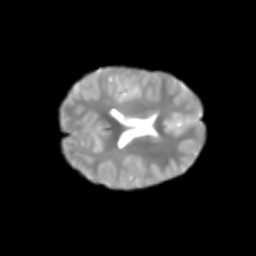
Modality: T2w
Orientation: axial
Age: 6
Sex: male
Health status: healthy